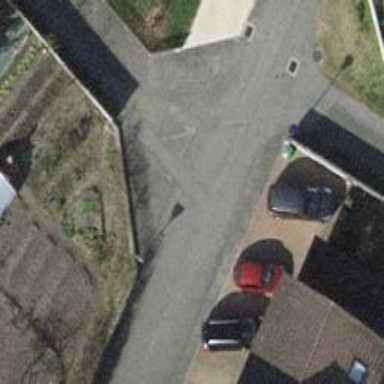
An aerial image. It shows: Asphalt road in residential area.